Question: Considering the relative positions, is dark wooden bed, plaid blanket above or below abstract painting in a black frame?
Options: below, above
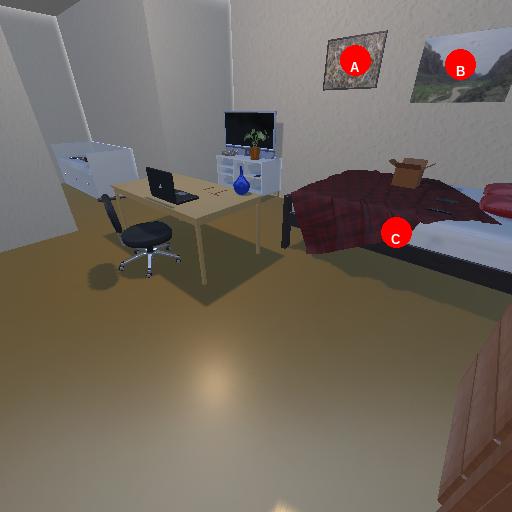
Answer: below